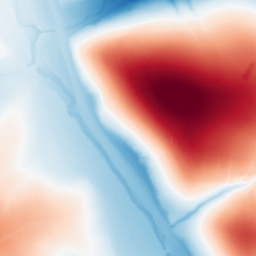
Category: trend_removal
Decomposition family: polynomial_high
Decomposition parameters: degree: 6
Upsampling method: sinc_hamming
Upsampling parameters: scale: 2
kernel_size: 8
Upsampling scale: 2